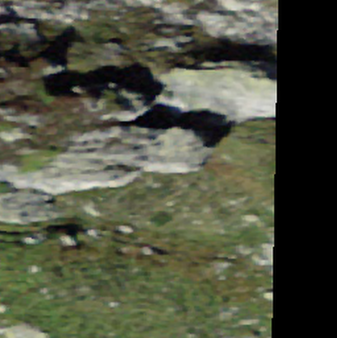
Label: bouldering_area